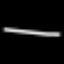
Label: line